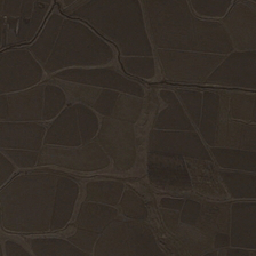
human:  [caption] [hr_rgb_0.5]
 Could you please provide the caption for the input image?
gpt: The farm was torn up by cracks.

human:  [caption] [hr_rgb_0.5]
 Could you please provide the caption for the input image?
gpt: The farm was torn up by cracks.

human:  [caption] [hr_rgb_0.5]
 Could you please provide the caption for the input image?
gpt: The farm was destroyed by a crack.

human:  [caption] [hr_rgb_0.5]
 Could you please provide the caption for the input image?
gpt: The farm was torn from a crack.

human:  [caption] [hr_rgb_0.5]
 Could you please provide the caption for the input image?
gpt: The farm was torn up by cracks.